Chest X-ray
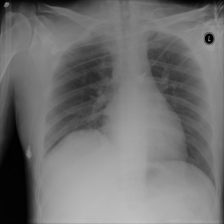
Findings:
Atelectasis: negative
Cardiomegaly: negative
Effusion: negative
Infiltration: negative
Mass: negative
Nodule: negative
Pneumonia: negative
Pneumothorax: negative
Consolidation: negative
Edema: negative
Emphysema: negative
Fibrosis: negative
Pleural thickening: negative
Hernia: negative